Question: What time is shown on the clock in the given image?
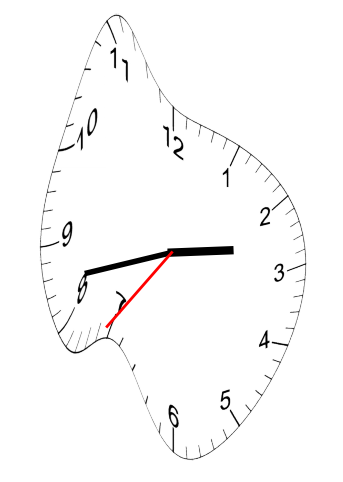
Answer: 02:42:36